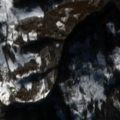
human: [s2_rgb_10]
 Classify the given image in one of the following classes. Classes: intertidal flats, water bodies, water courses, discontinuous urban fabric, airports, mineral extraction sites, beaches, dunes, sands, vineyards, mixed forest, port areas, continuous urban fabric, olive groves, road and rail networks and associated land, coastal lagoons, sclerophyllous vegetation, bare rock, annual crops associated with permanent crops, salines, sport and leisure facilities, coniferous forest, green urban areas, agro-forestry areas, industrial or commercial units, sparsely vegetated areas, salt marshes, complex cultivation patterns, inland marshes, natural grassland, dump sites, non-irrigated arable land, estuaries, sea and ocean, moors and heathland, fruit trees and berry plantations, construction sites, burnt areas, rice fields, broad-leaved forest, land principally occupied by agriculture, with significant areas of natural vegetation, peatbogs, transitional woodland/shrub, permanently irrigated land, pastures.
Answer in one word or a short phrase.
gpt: land principally occupied by agriculture, with significant areas of natural vegetation, broad-leaved forest, transitional woodland/shrub